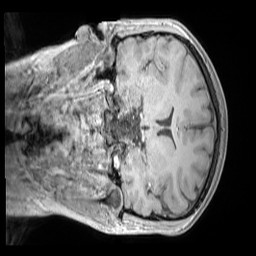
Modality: MP2RAGE
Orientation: coronal
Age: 10
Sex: female
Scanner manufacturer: siemens
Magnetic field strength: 3 T
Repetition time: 4 s
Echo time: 0.00303 s